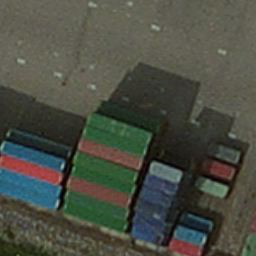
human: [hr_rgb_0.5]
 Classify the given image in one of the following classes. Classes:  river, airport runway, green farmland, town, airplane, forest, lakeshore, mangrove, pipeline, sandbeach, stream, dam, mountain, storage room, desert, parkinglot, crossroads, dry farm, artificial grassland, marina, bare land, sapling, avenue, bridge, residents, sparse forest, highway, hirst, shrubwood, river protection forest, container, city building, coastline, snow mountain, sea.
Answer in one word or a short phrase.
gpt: container